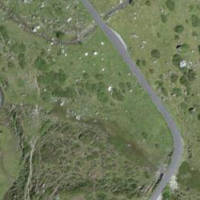
EUNIS habitat code: 26
Species observed at this site:
Empetrum nigrum
Vaccinium vitis-idaea
Vaccinium uliginosum